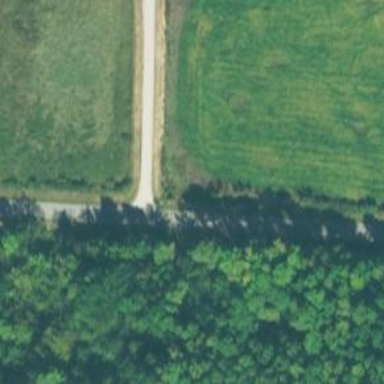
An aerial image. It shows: Unclassified road.